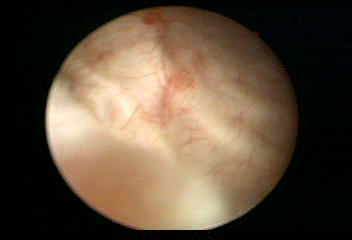
Modality: WLC
Class: Normal mucosa
Bladder cancer association: No